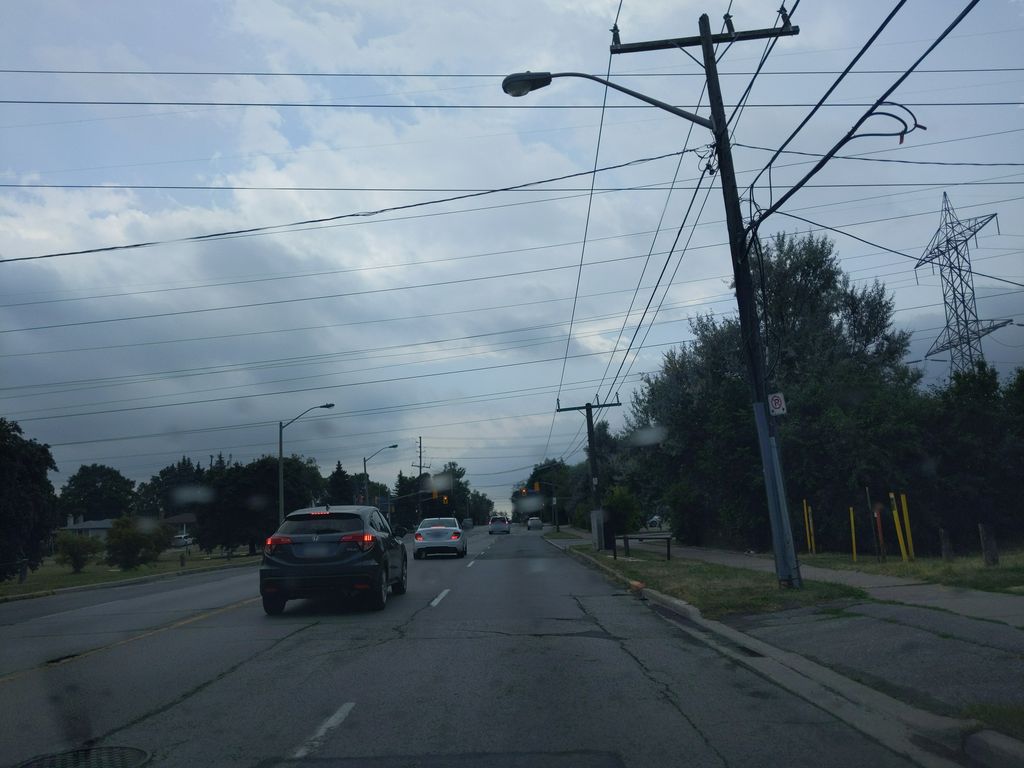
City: toronto